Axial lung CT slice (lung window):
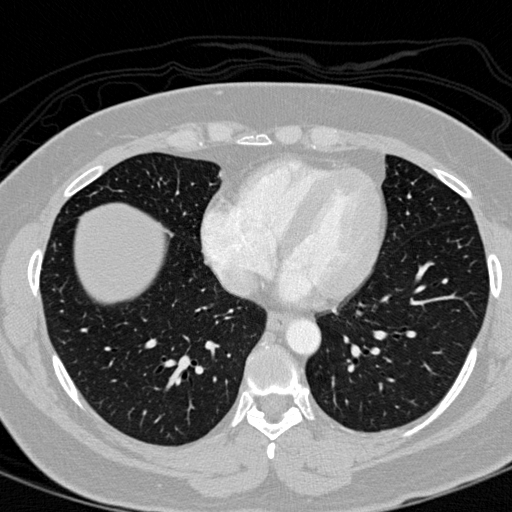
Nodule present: no